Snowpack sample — Buffalo Mountain, Silverthorne, Colorado, USA (1/25/25, 10:11 AM MST)
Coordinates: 39.6222, -106.1139
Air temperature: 22 °F
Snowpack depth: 110 cm
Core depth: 30 cm
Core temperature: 42.8 °F
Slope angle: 12°, slope face: 102°
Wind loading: high
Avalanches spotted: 0
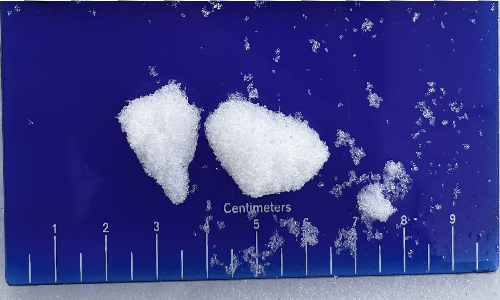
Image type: core
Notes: No avalanches nearby, collected on the outskirts of a fire break 15 meters from the treeline, on way to Buffalo and Red Mountain